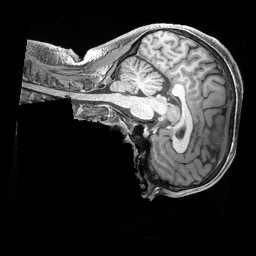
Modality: T1w
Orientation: sagittal
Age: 21
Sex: male
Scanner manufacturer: siemens
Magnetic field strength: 3 T
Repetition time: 2.4 s
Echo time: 0.00228 s